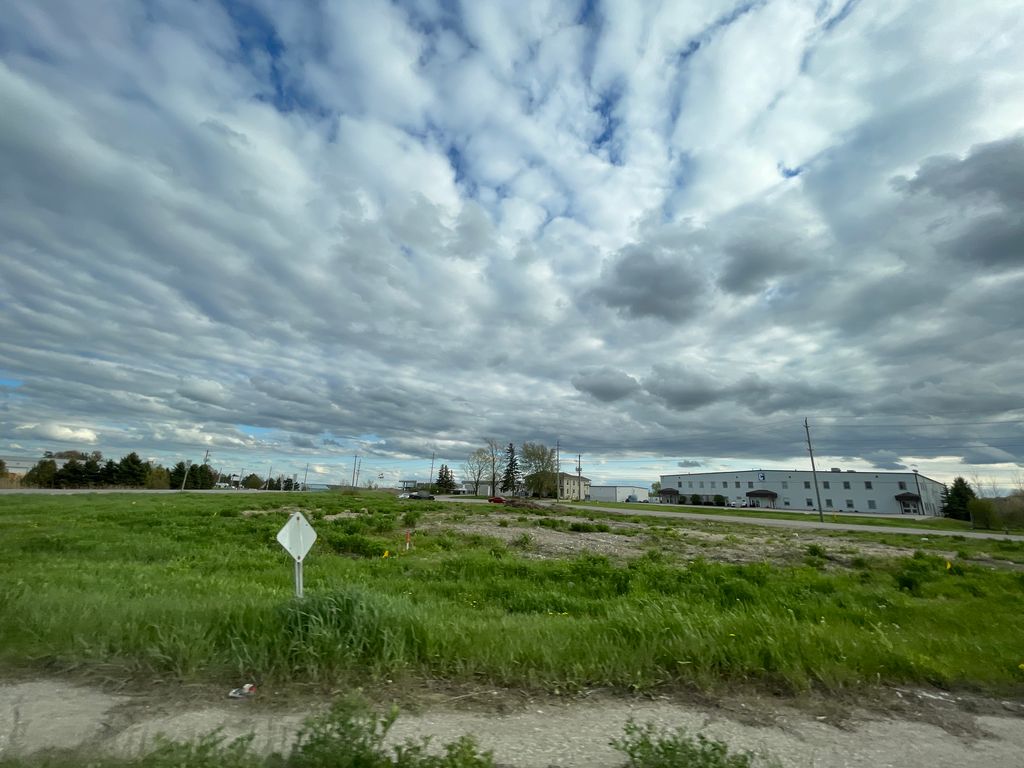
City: kitchener-waterloo